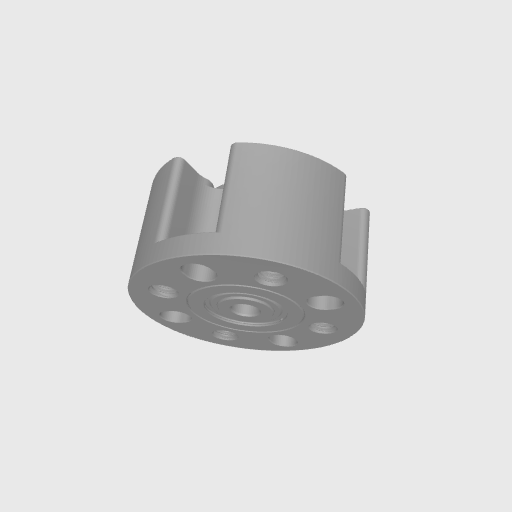
Part: DualBearingPillowBlock4ID